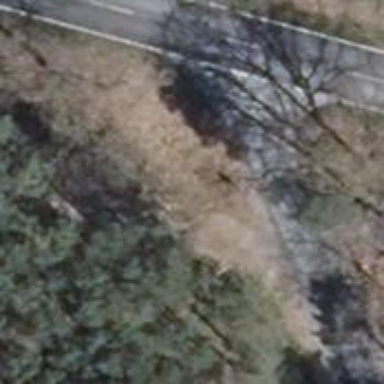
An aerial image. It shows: Emergency access point on the road.